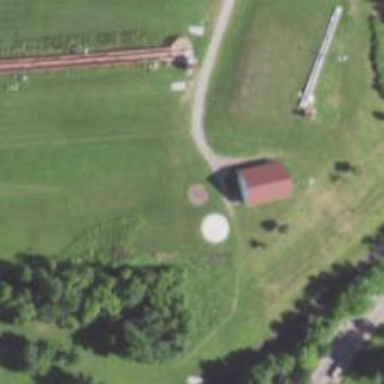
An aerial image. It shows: Disc golf hole.